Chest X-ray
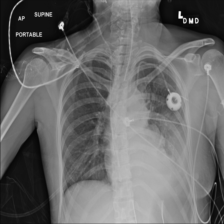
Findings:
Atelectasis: negative
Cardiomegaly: negative
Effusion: positive
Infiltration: positive
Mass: negative
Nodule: negative
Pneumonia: negative
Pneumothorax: negative
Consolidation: negative
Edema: negative
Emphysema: negative
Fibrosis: negative
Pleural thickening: negative
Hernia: negative